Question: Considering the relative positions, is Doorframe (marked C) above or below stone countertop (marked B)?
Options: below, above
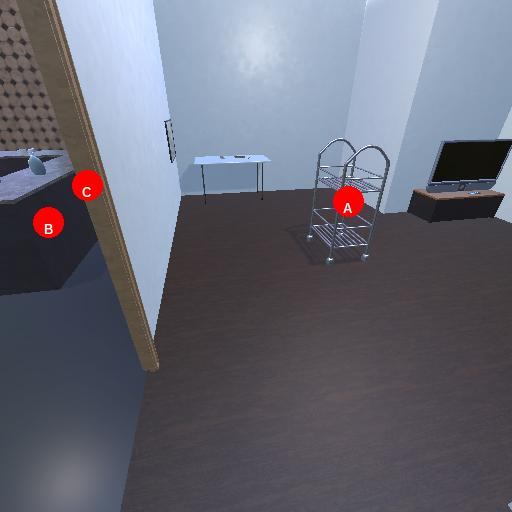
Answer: below